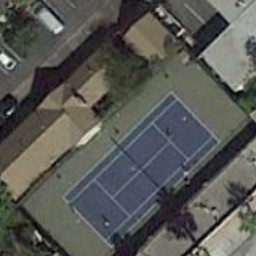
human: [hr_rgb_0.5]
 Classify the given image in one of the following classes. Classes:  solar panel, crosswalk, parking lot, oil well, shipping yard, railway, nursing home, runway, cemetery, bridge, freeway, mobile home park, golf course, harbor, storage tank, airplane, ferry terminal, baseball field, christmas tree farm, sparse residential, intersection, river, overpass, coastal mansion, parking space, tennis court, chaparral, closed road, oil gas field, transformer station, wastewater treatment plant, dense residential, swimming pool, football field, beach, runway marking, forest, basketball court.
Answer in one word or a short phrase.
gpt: tennis court